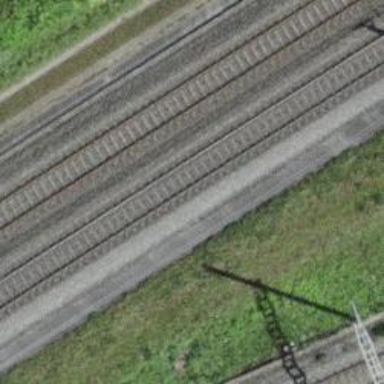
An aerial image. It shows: Single railway track with electrified contact line.